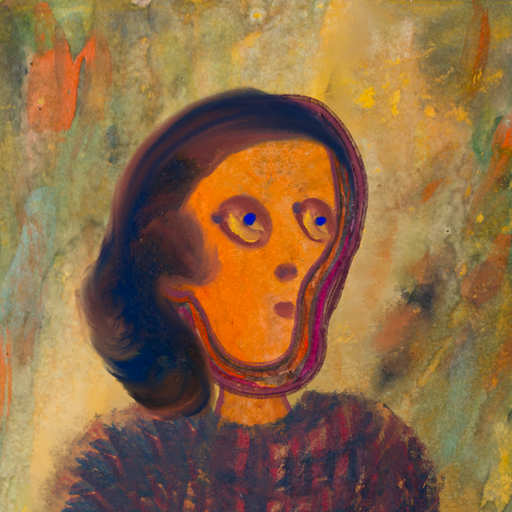
Background: Comrade, Head And Neck Side: Hypocrite_w_Hair, Face Side: Mother_And_Son_Son, Bust: In_The_Sun, Hair Side: Mother_And_Son_Son, Head Accessory: Blank, Second Necklace: Blank, Necklace: Blank, Baby: Blank